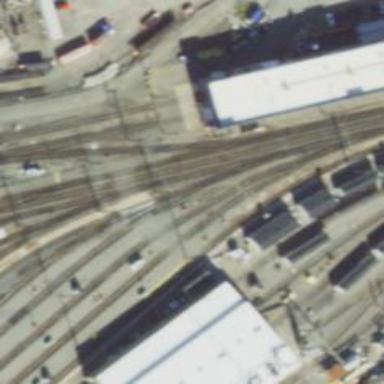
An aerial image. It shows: Rail yard with electrified contact lines for railway operations.